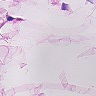
Metastatic tissue present: no